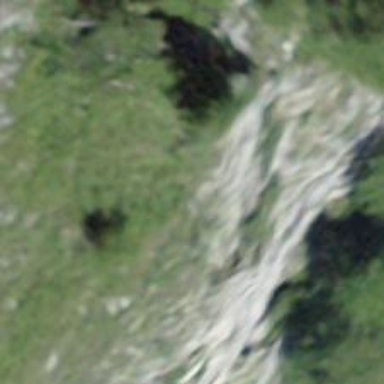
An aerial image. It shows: Cliff in nature.